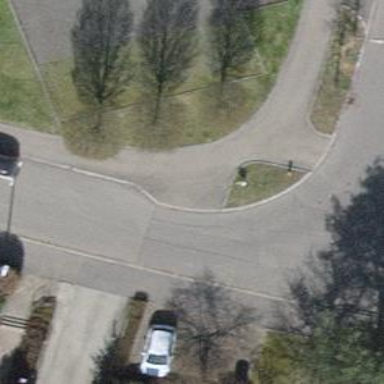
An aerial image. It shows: Unmarked crossing on footway.